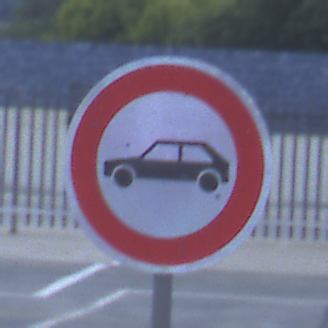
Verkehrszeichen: VerbotPersonenkraftwagen
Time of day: SunriseSunset
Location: Outdoor (Suburban)
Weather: PartlyCloudy
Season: NotSpecified
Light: Natural